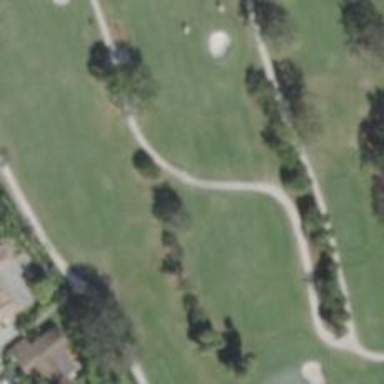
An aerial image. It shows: Path for both roads and golfers.